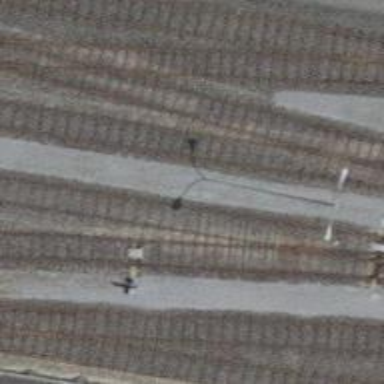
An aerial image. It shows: Railway switch.